Question: What is the reading of the measurement in the image?
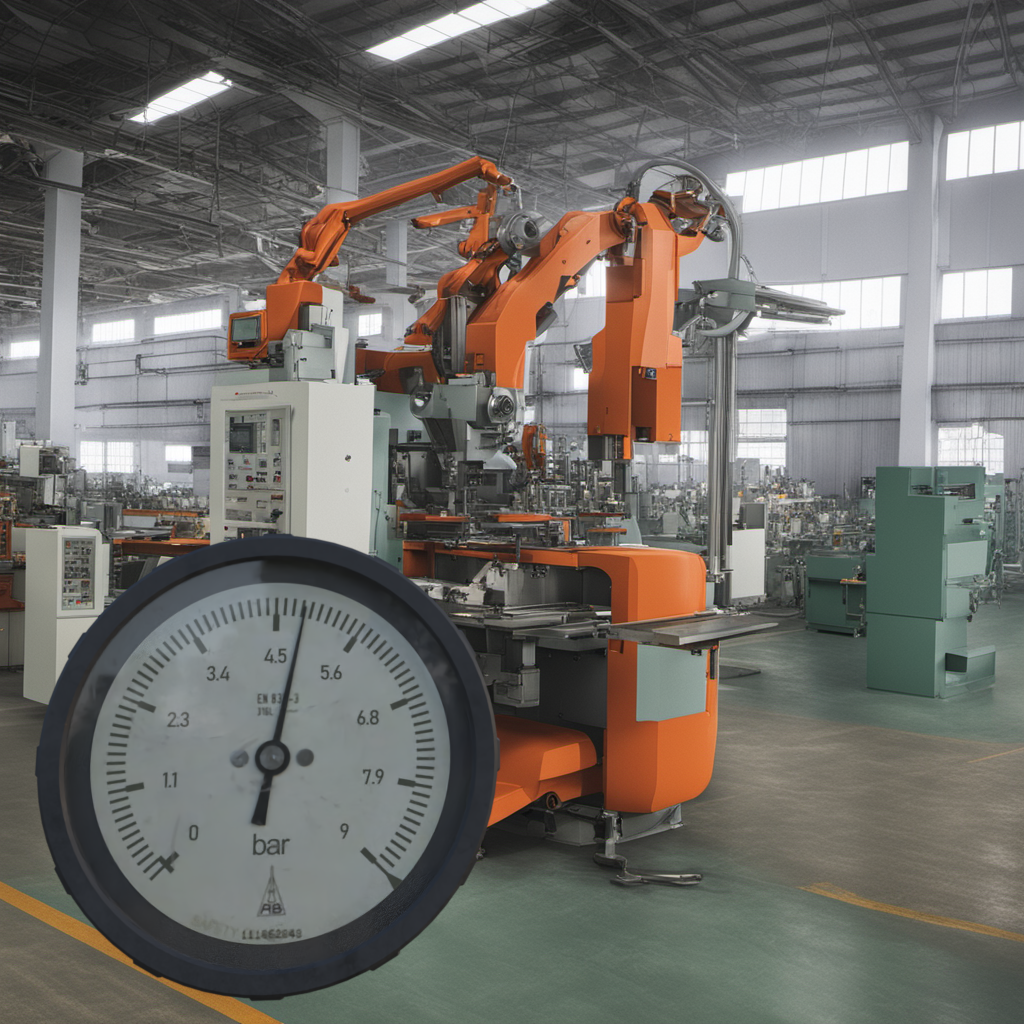
Answer: The result is 4.87
Question: What is the value range of this measurement?
Answer: The range is from 0 to 9
Question: What is the minimum and maximum reading range of the measurement in the image?
Answer: The minimum value is 0 and the maximum value is 9